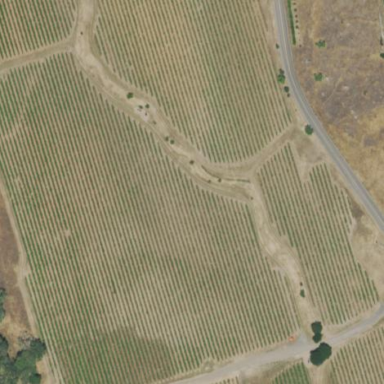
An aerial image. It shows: Vineyard with wine grapes as the main crop.